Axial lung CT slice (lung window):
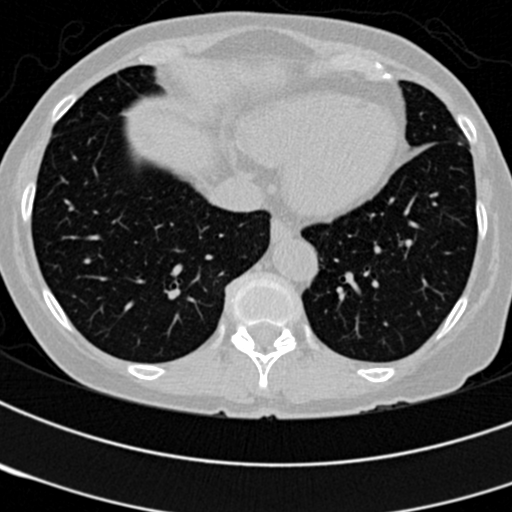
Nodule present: no